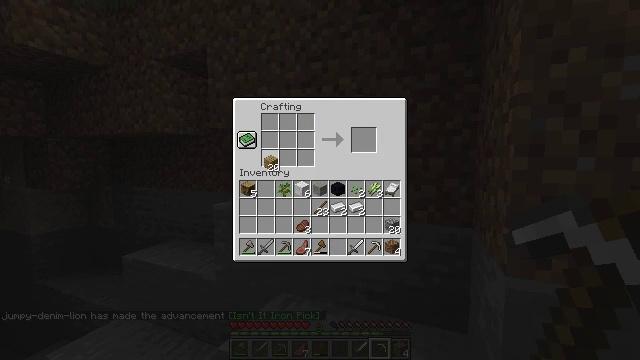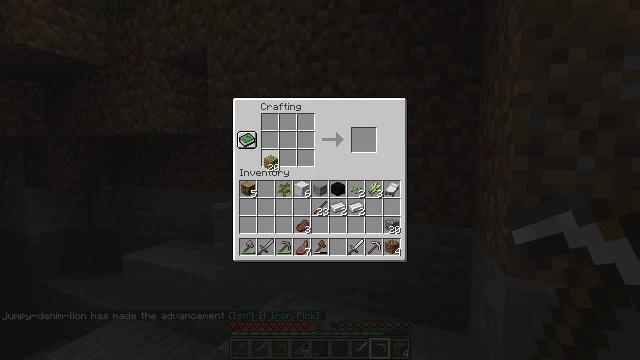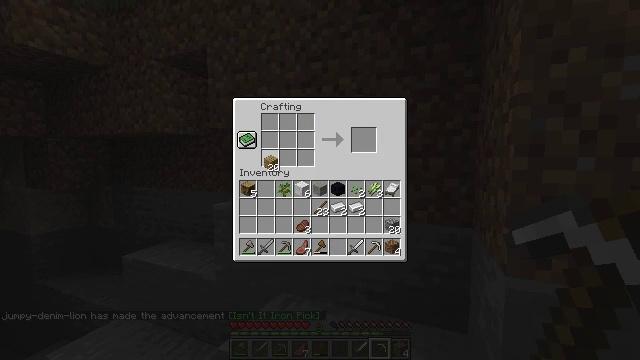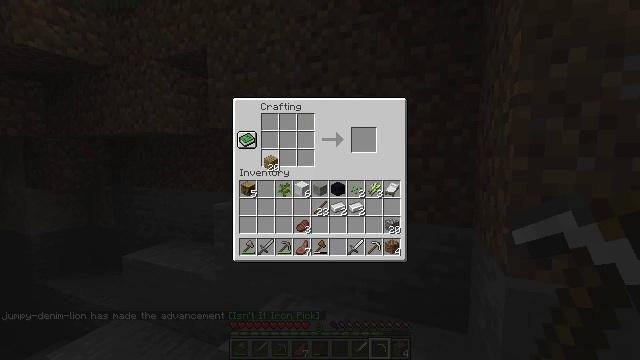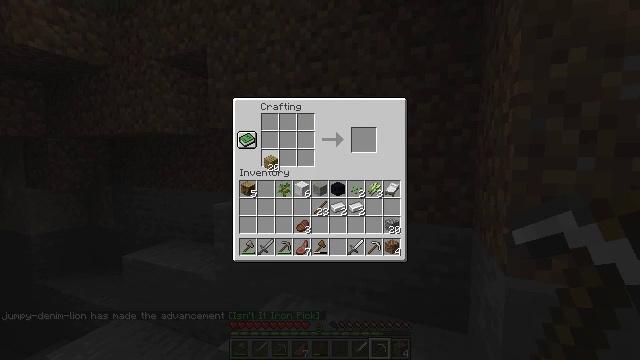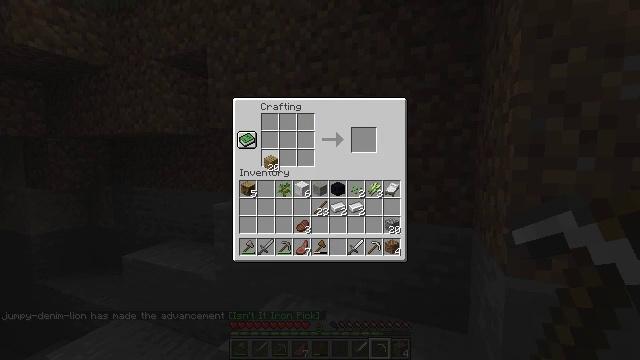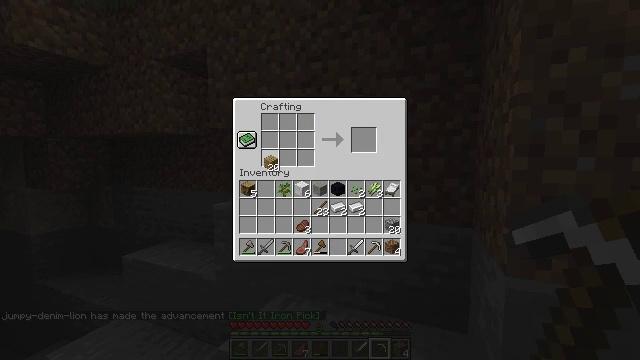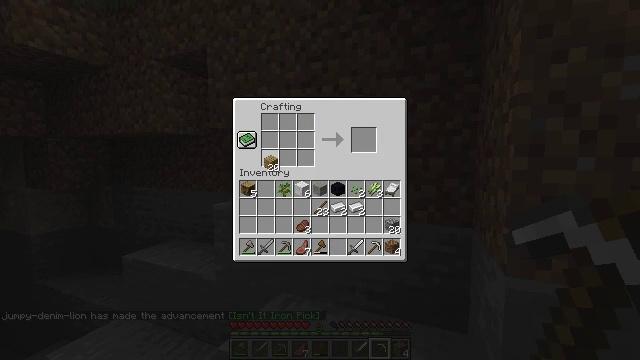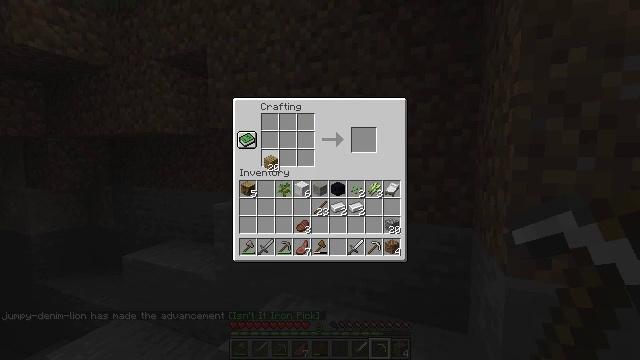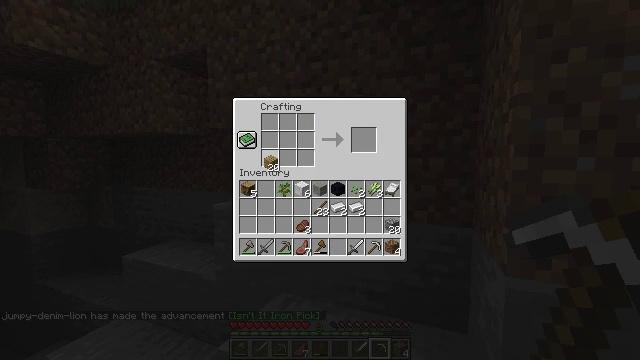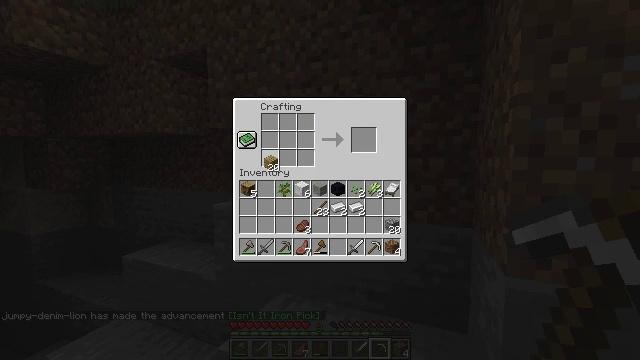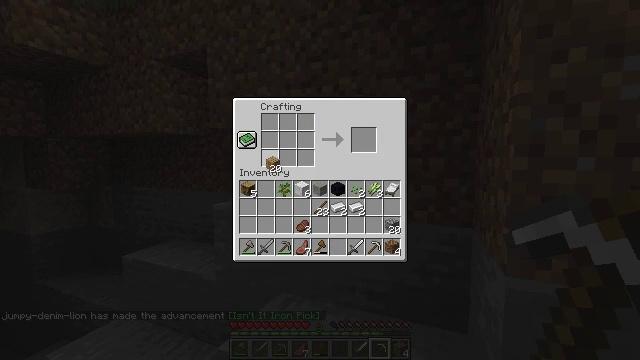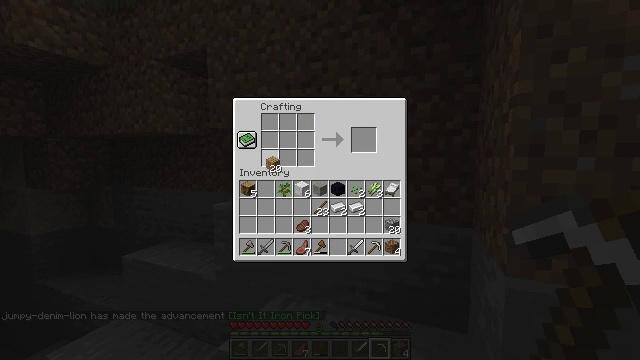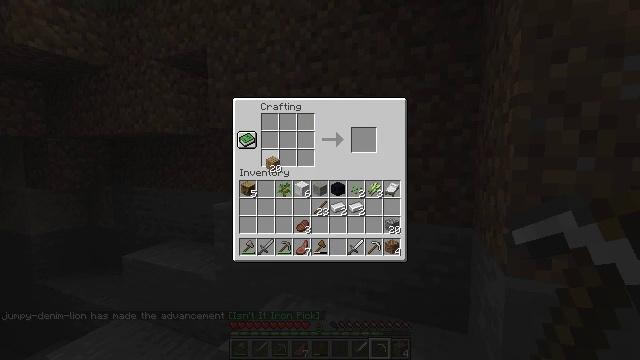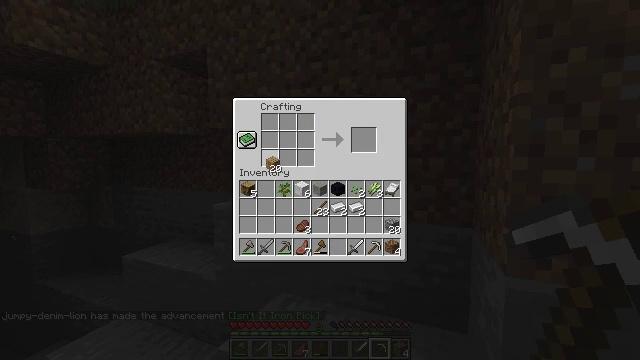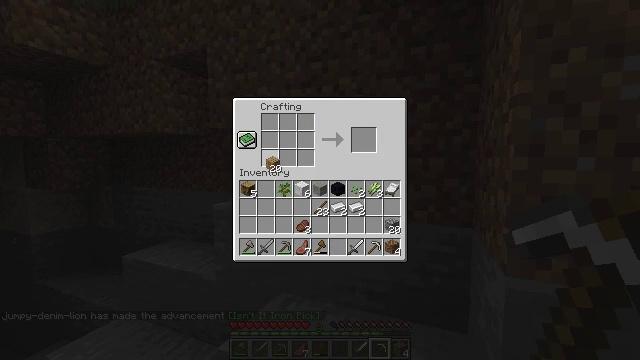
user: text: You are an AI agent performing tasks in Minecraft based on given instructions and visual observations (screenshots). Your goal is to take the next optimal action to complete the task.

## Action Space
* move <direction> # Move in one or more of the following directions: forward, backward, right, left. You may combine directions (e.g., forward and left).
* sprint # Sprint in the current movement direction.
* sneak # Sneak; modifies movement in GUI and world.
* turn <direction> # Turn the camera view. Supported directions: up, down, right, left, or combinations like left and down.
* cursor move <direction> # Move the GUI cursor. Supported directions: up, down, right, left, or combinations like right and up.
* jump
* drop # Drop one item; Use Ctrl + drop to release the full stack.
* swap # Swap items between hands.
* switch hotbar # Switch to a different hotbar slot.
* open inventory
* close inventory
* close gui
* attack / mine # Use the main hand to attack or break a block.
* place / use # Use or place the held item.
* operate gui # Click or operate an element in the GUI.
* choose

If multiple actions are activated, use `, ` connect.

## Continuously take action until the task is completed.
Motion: motion action
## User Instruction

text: Open the crafting table to craft a shield.
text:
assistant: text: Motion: no_op
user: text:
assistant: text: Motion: no_op
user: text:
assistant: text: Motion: no_op
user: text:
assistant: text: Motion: no_op
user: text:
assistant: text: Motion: no_op
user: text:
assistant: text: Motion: no_op
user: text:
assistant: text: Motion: no_op
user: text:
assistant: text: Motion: no_op
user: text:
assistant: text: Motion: no_op
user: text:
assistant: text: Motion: no_op
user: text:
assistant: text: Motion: no_op
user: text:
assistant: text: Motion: no_op
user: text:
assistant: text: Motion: no_op
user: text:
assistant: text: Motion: no_op
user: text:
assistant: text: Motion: no_op
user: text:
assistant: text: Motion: no_op
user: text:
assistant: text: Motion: no_op
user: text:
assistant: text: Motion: cursor move up
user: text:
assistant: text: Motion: cursor move up
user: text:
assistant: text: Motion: cursor move up
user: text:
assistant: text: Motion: no_op
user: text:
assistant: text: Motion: no_op
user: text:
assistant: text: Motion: no_op
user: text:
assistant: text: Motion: choose
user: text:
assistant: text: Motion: choose
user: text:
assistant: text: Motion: choose
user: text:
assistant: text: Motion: choose
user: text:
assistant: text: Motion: choose
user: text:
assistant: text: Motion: choose
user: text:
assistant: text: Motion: choose